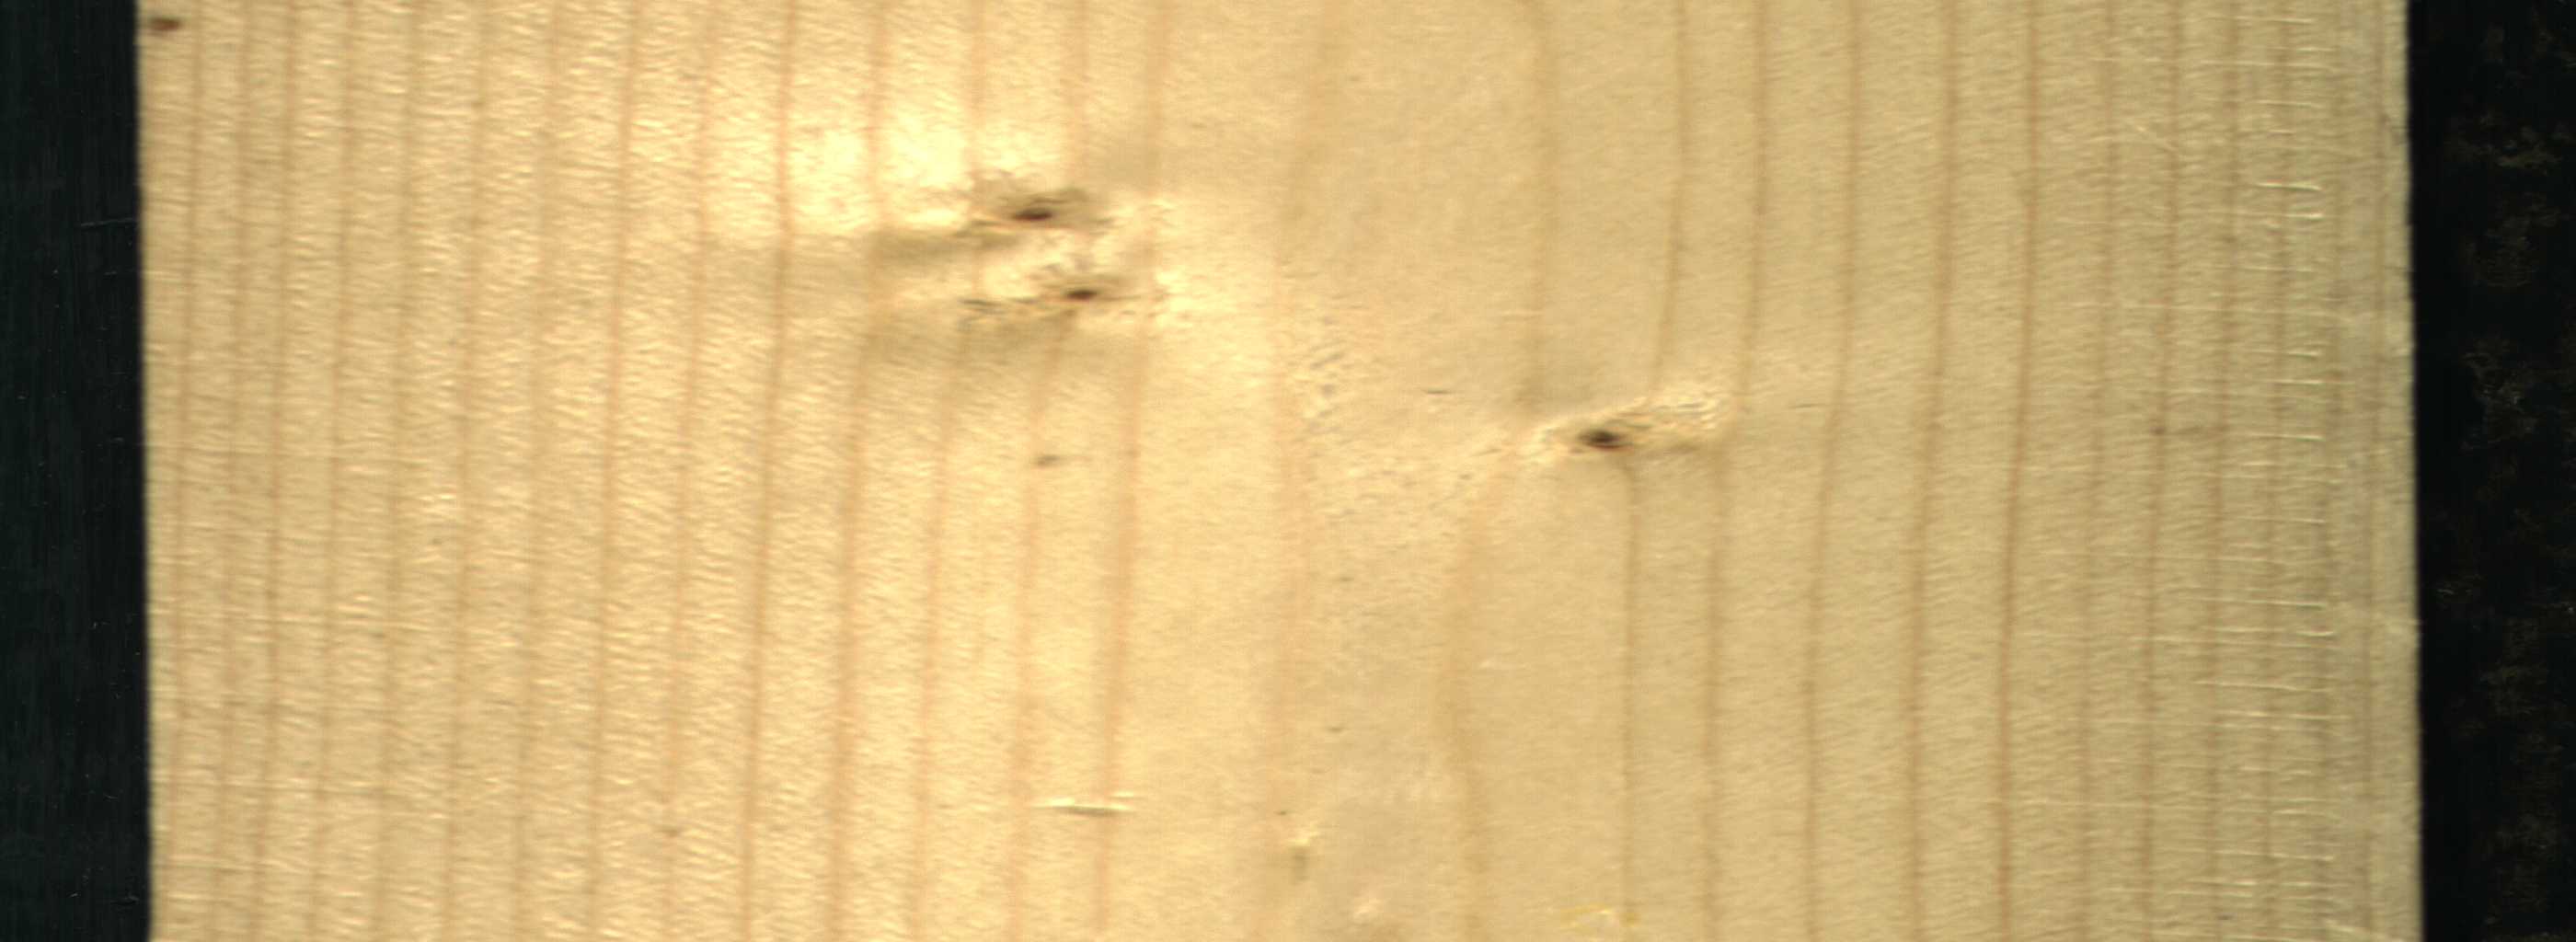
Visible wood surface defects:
Live_Knot
Live_Knot
Live_Knot